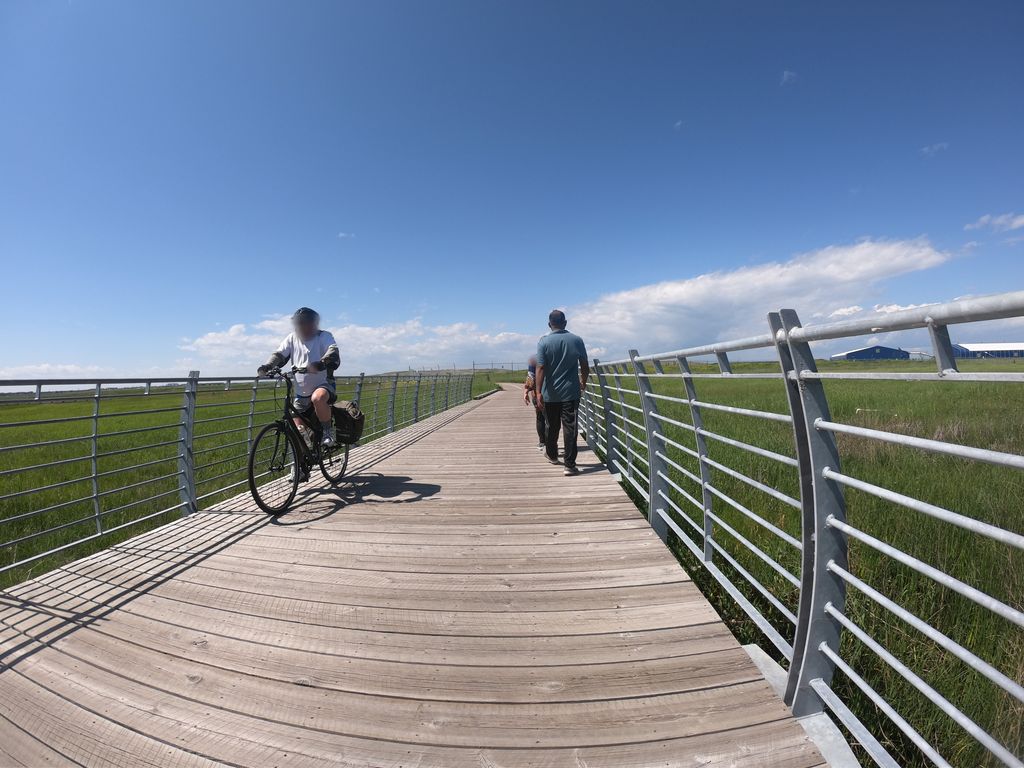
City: calgary